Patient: sex F, age 70
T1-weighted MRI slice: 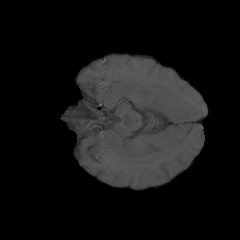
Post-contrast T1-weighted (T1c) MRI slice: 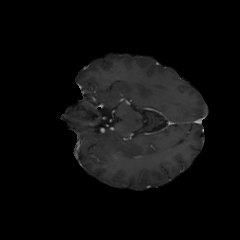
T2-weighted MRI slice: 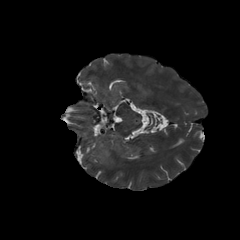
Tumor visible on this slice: yes
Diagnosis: Glioblastoma, IDH-wildtype
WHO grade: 4